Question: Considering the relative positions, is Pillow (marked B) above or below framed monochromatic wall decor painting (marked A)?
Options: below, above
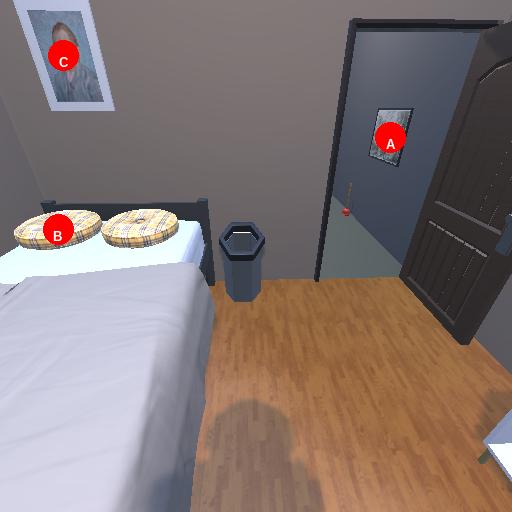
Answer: below